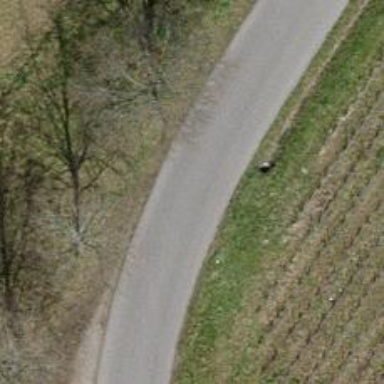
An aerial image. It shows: Unclassified road with asphalt surface.